Question: I am new in Angular JS and I want to display a php array in ng-repeat.
here is my html code,
'''
<div ng-controller="clientList">
<ul>
<li ng-repeat="client in clients">
<h2>{{client.job}}</h2>
</li>
</ul>
<p>Total number of phones: {{clients.length}}</p>
</div>
'''
Here is my Controller of Angular JS,
'''
var anguApp = angular.module('anguApp', []);
anguApp.controller('clientList',function($scope,$http)
{
$scope.clients=[];
$http.get('customers.php').success(function (data, status) {
$scope.clients = data;
console.log(data);
});
});
'''
customers.php
'''
<?php
$arr=['name'=>'David','job'=>'developer'];
header('Content-Type: application/json');
echo json_encode($arr);
?>
'''
Console Log :

getting response in console finely. but not getting in browser. where is the error ?....
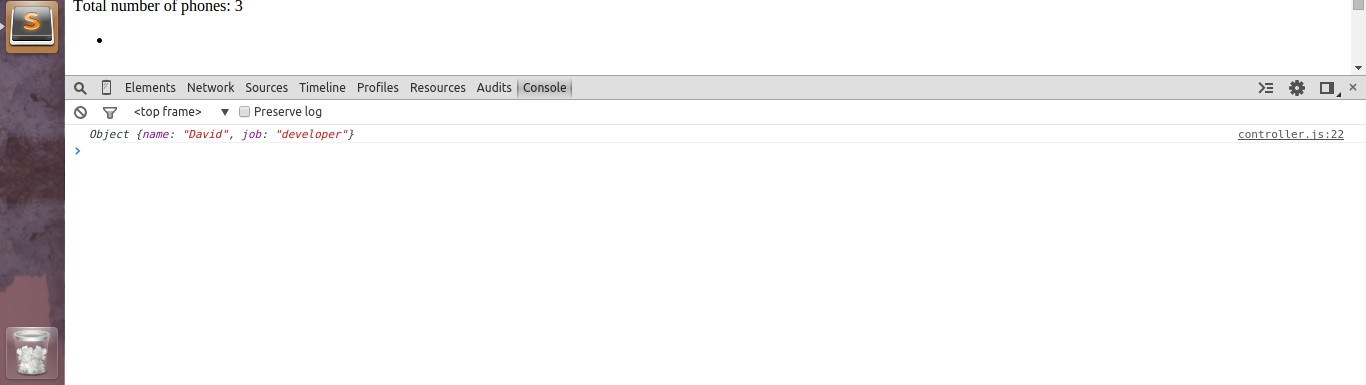
Answer: its looks like you are requesting an array with no objects from your server. try this in your html code:
'''
<li ng-repeat="client in clients">
<h2>{{client}}</h2>
</li>
'''